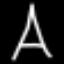
Label: The Eiffel Tower